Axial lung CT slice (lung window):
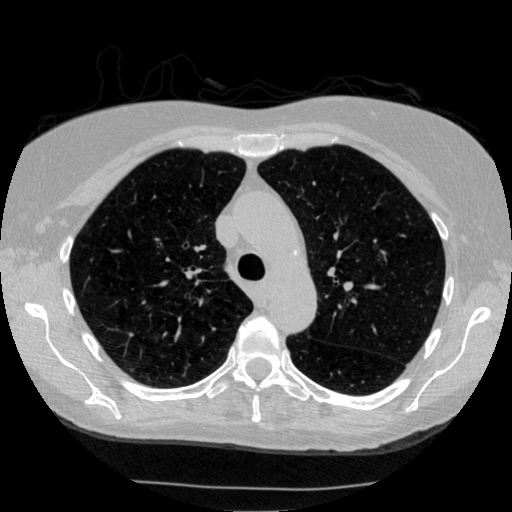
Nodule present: no